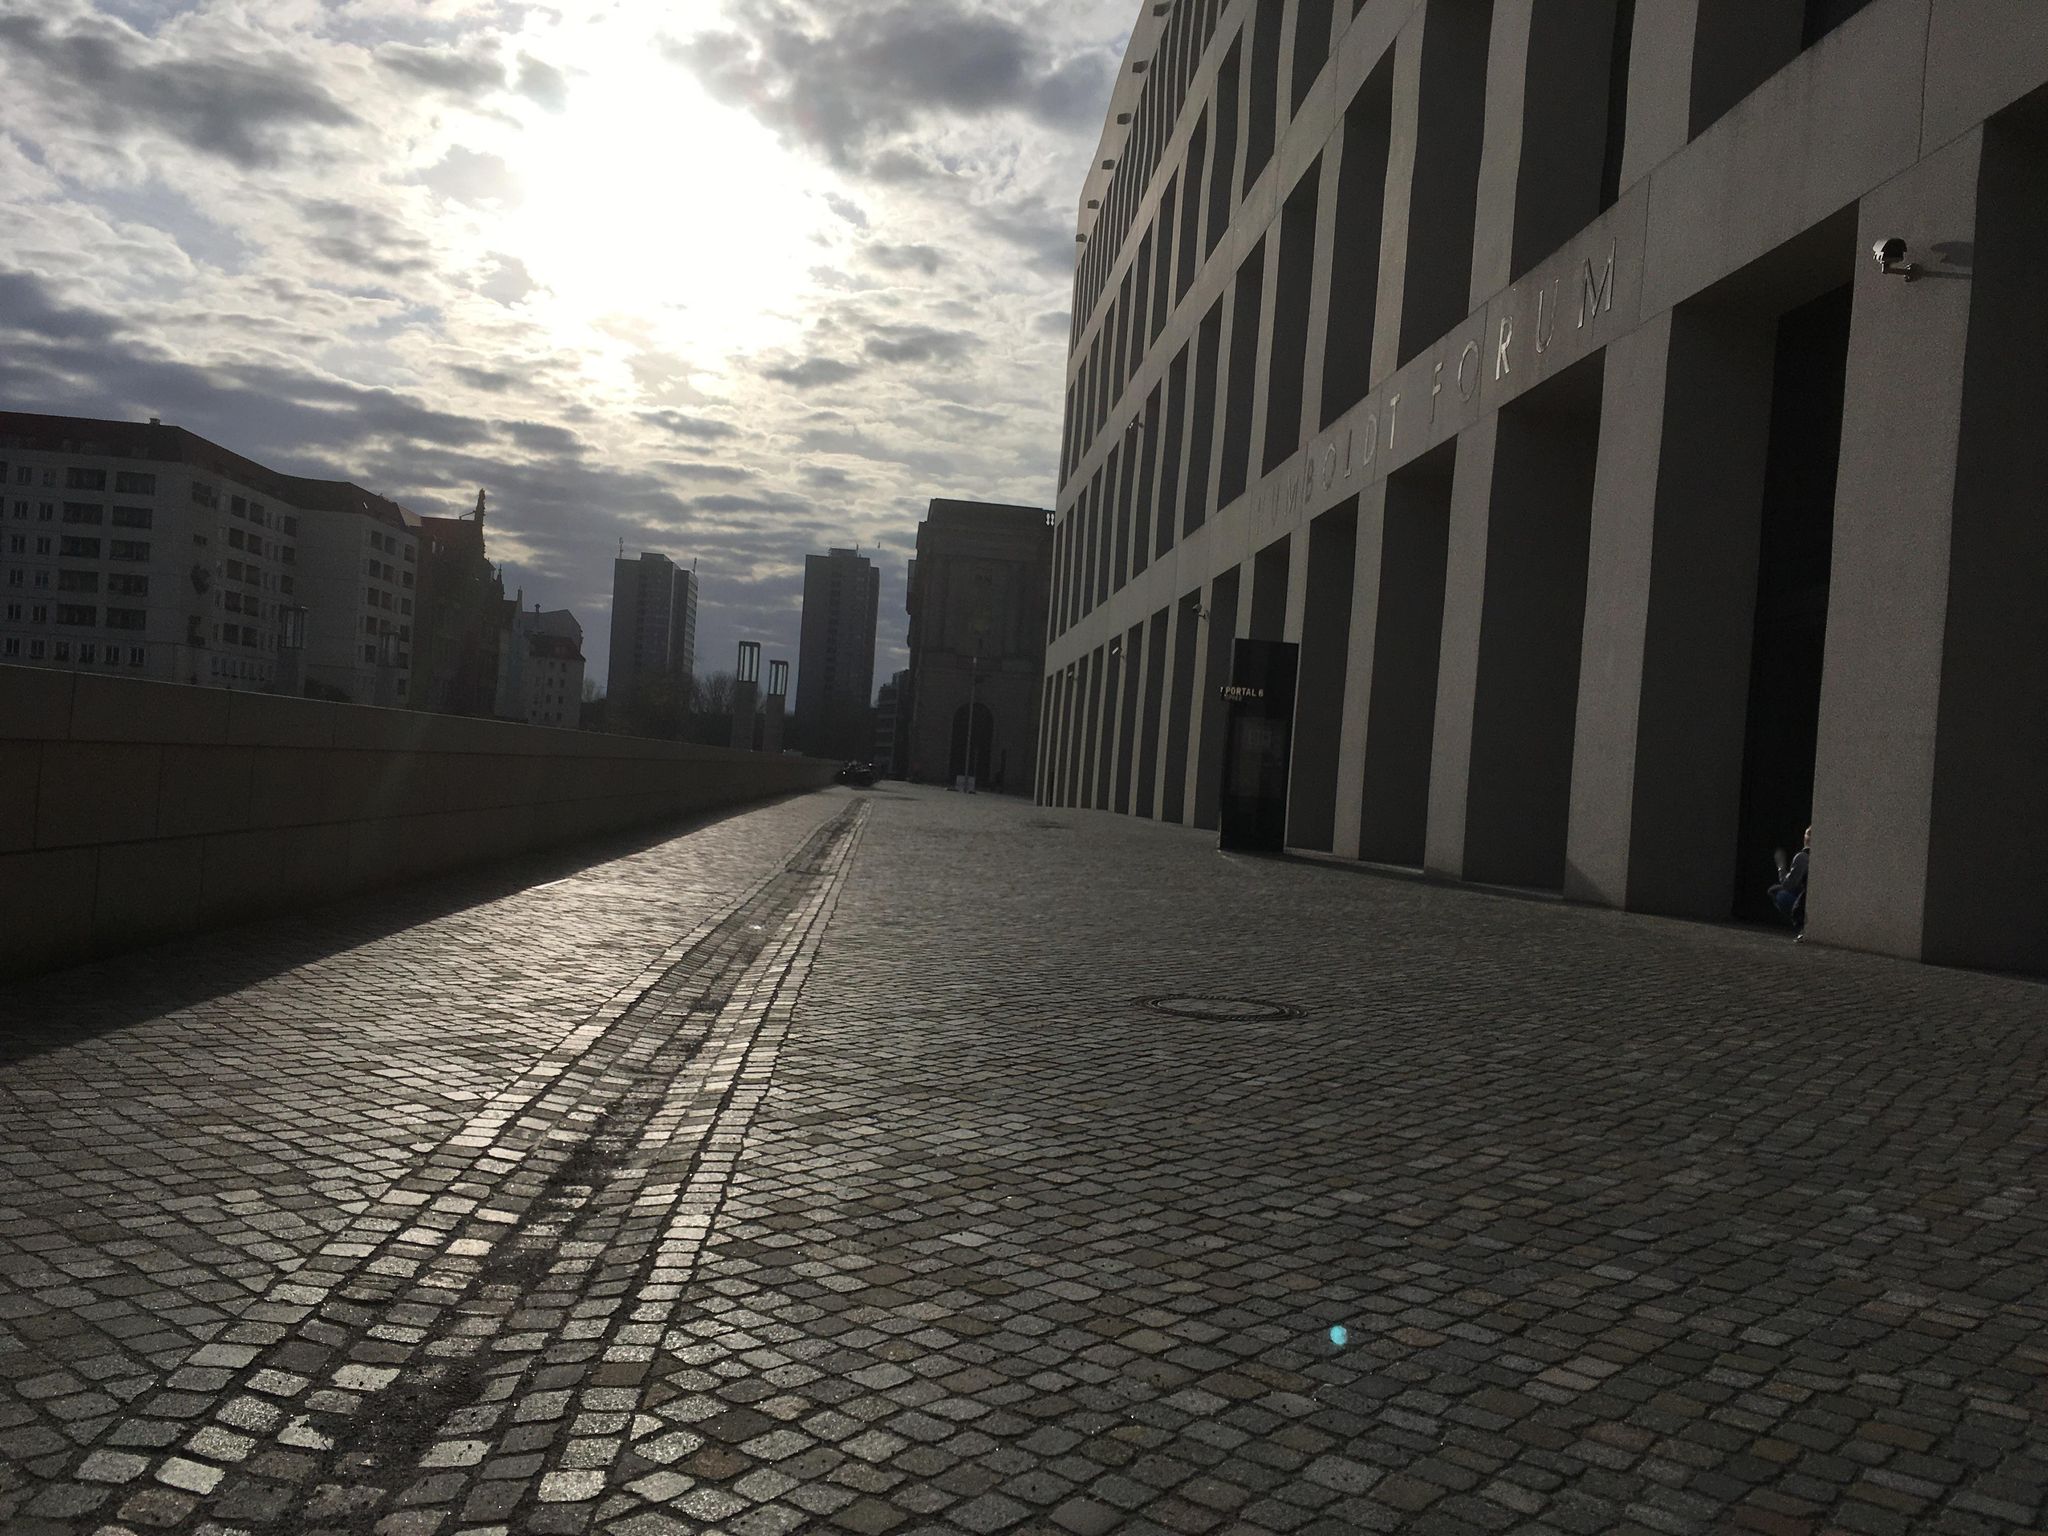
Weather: cloudy
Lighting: day
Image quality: good
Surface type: walking surface
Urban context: urban centre
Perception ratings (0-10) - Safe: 4.15, Lively: 6.43, Beautiful: 6.38, Boring: 3.69, Depressing: 5.2, Wealthy: 8.29